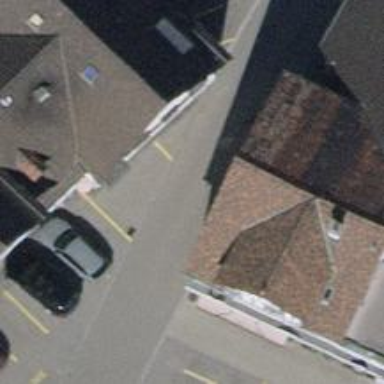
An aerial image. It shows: Pub.